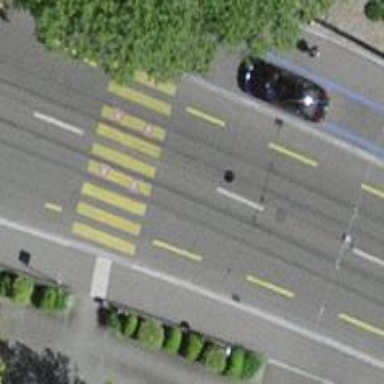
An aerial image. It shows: Tram crossing on the railway.